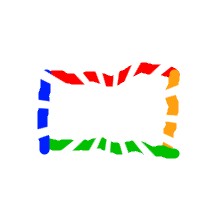
Shape: rectangle